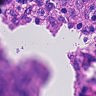
Metastatic tissue present: no